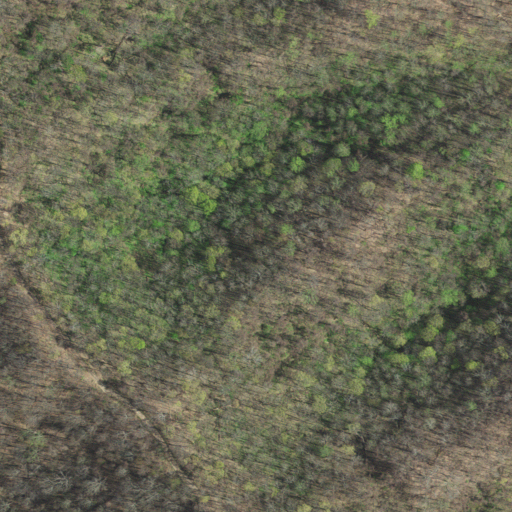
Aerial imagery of ridge(s) in Virginia named Ninemile Spur containing only deciduous forest